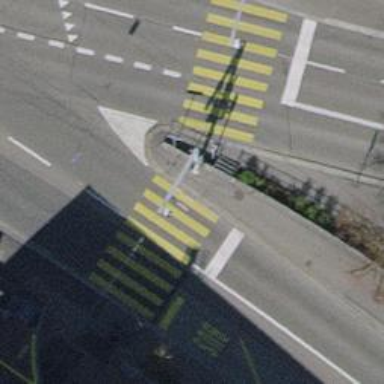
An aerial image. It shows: Zebra crossing with traffic signals. The crossing is marked by traffic lights.